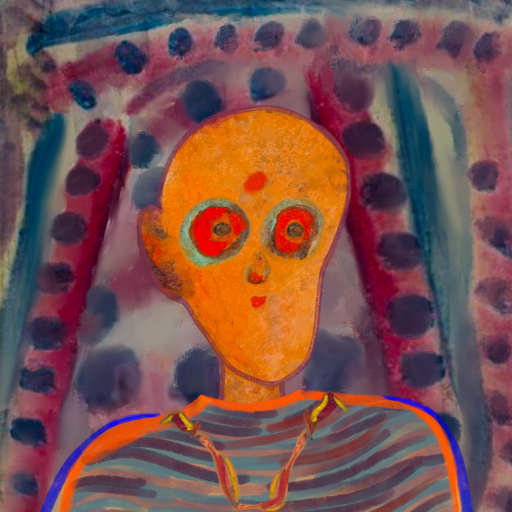
Background: HillGirl, Head And Neck Front: Hypocrite, Face Front: Sisters, Bust: Experience, Hair Front: Blank, Head Accessory: Blank, Second Necklace: Gypsy_Mother_1, Necklace: Blank, Baby: Blank